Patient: sex M, age 22
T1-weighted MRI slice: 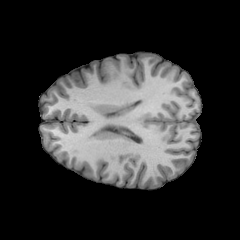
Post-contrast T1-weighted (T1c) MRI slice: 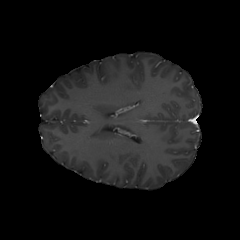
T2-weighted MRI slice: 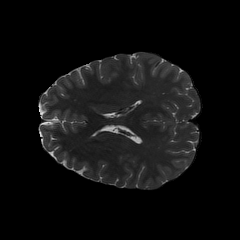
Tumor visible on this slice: no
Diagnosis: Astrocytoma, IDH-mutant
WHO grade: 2